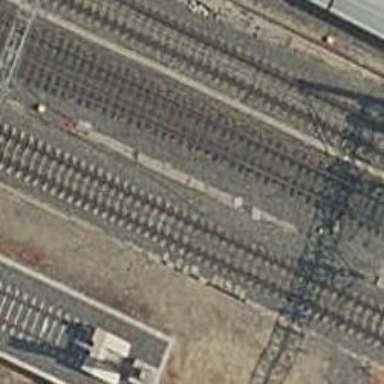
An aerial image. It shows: Railway with electrified contact lines.